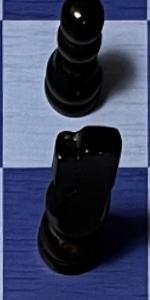
Label: Knight_Black